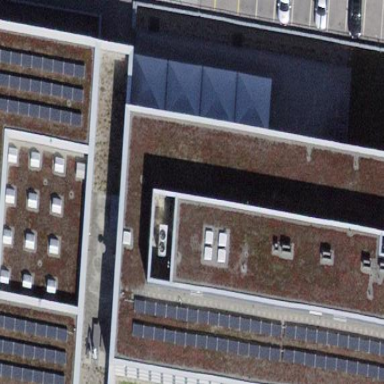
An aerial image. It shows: Government office building for transportation services. It includes vehicle inspection amenity.